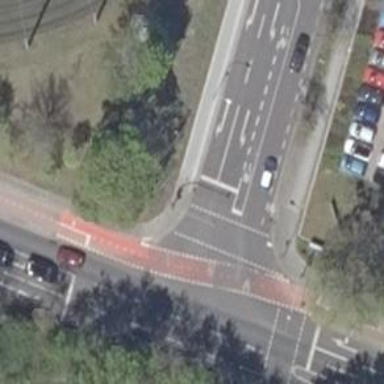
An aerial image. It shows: Crossing with traffic signals.